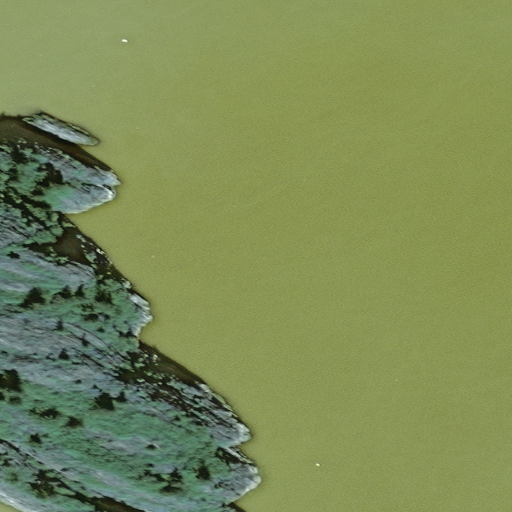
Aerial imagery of island in Alaska named Sawyer Island containing only unknown